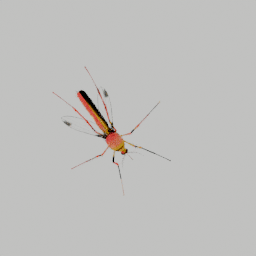
Label: animals